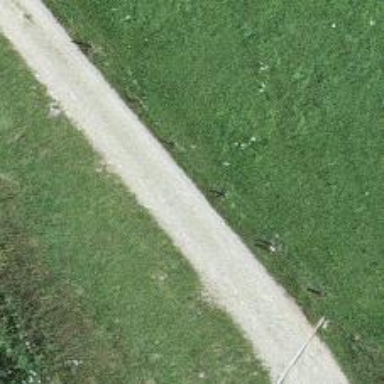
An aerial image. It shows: Gravel track road.